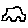
Label: car